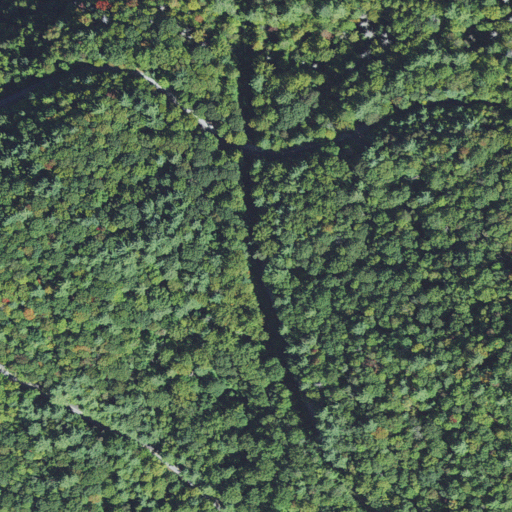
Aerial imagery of gap in North Carolina named Sal Patch containing mixed forest, deciduous forest, and open development